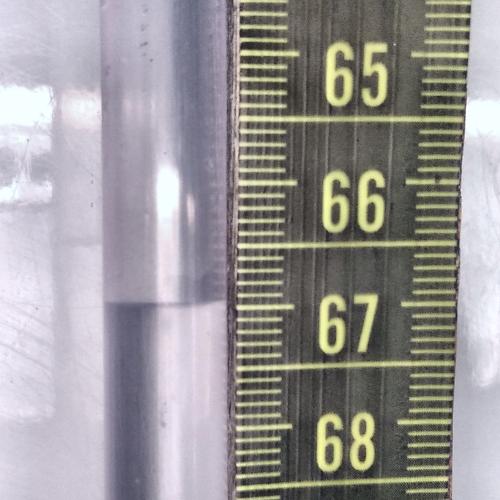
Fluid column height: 67.0 cm